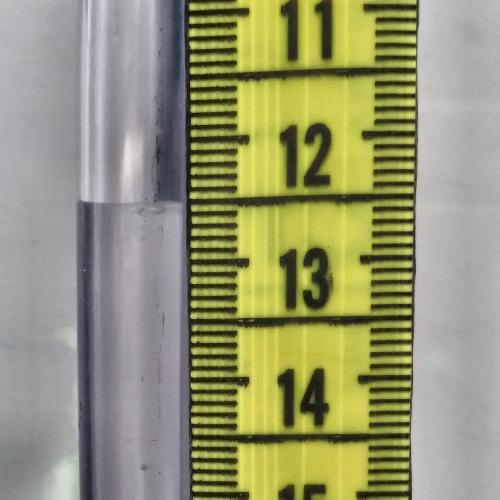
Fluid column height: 12.5 cm